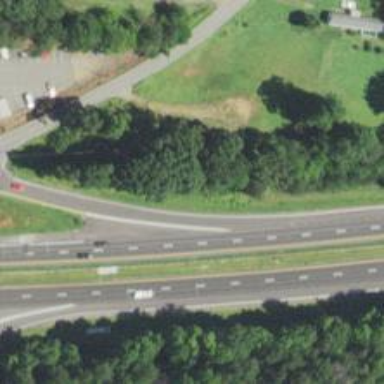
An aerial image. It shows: Asphalt motorway link.